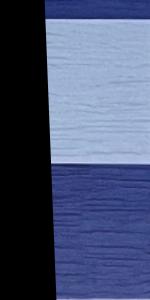
Label: Empty